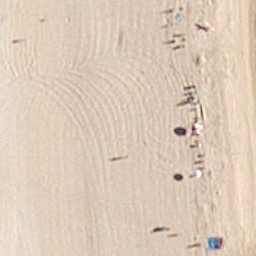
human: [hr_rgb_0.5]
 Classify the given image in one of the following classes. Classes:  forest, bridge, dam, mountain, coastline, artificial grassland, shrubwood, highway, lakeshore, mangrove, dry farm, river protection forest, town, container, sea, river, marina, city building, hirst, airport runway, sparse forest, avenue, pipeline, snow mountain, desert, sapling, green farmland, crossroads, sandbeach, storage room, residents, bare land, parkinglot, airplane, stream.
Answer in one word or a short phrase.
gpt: sandbeach